Interaction volume radius: 5 \u00c5
Interaction volume height: 15 \u00c5
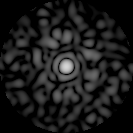
Disorder parameter: 0.8768